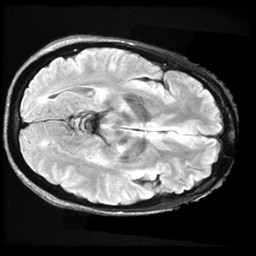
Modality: FLAIR
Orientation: axial
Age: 33
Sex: female
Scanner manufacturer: ge
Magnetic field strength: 3 T
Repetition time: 11 s
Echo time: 0.1539 s